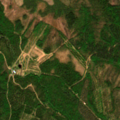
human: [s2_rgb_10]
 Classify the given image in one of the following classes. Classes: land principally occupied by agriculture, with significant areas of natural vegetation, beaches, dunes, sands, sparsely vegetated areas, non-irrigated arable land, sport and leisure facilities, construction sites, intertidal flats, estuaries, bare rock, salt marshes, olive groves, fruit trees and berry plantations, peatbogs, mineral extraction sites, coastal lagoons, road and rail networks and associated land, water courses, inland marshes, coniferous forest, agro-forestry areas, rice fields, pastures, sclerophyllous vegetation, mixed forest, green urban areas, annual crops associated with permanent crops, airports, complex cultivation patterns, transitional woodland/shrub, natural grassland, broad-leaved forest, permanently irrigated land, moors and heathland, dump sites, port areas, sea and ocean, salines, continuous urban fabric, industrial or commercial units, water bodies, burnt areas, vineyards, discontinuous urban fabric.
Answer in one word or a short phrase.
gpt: mixed forest, transitional woodland/shrub